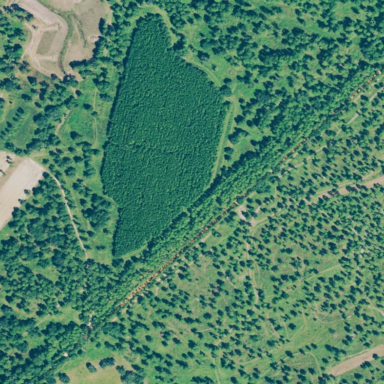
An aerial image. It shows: Forest area dominated by needle-leaved trees.